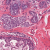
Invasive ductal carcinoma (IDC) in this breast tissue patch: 0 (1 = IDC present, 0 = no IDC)